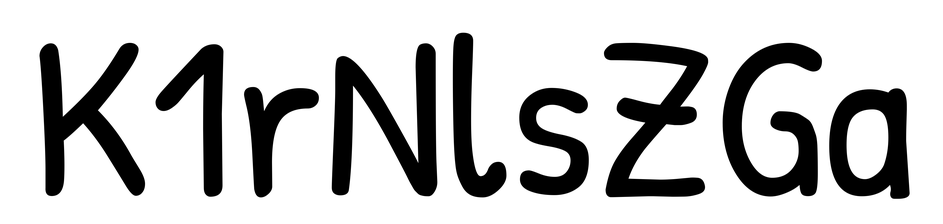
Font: PatrickHand-Regular